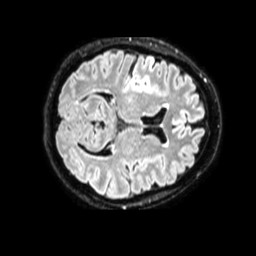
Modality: FLAIR
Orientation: axial
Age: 46
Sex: female
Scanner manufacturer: philips
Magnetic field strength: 1.5 T
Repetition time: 4.8 s
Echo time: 0.3286 s